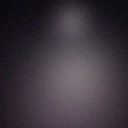
Screen state: off